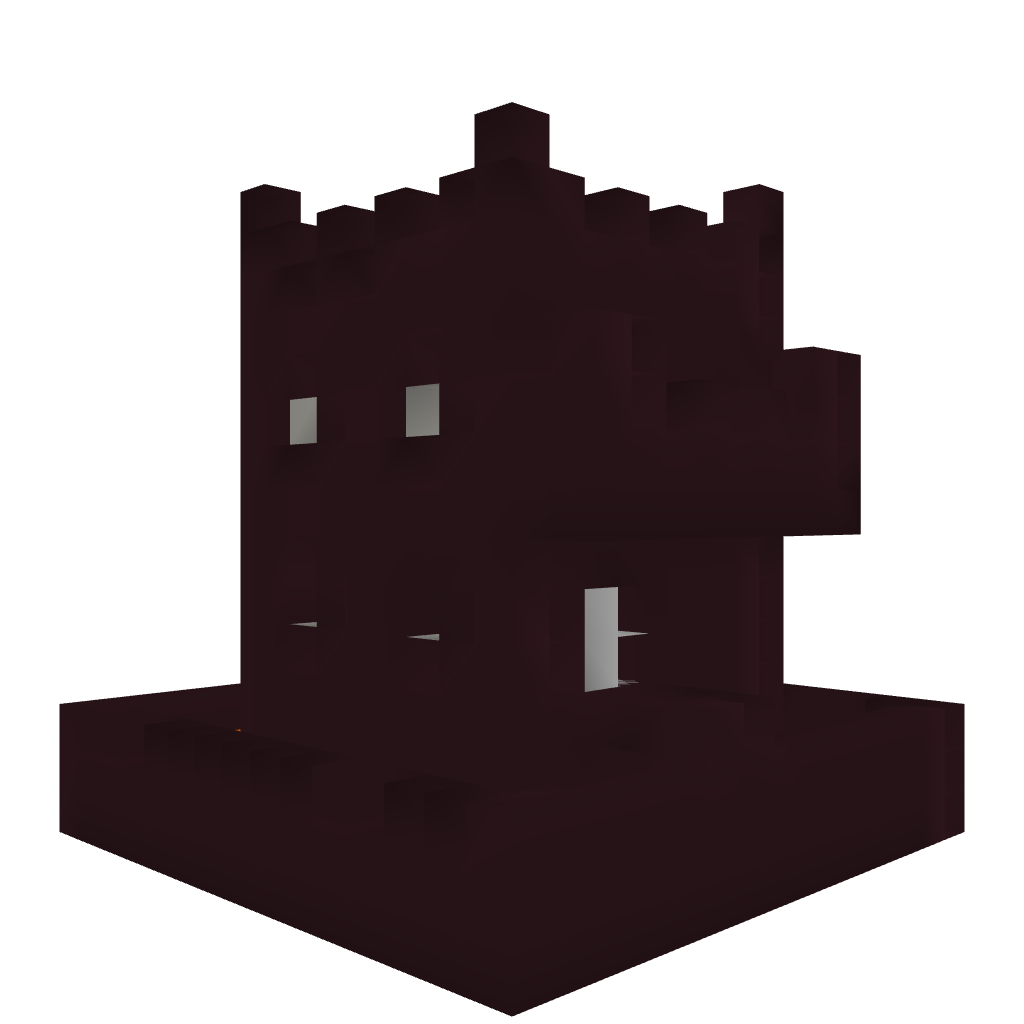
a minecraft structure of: PvPTower: Netherbrick